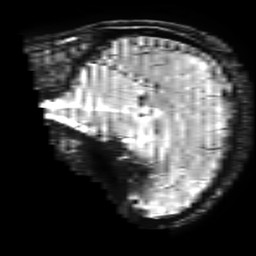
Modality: T2starw
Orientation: sagittal
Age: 26
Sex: male
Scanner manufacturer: ge
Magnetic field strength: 3 T
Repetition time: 0.65 s
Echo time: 0.02 s